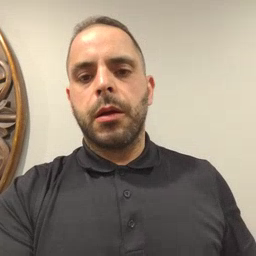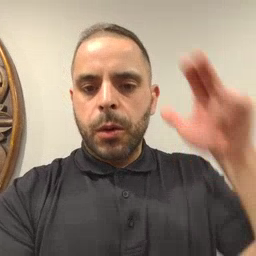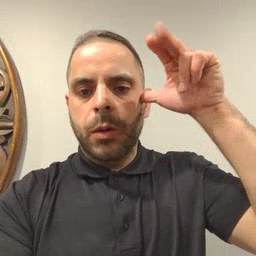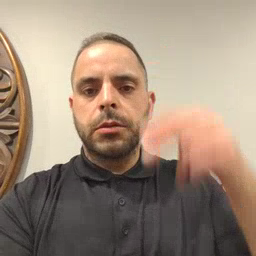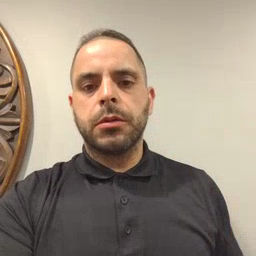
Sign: horse